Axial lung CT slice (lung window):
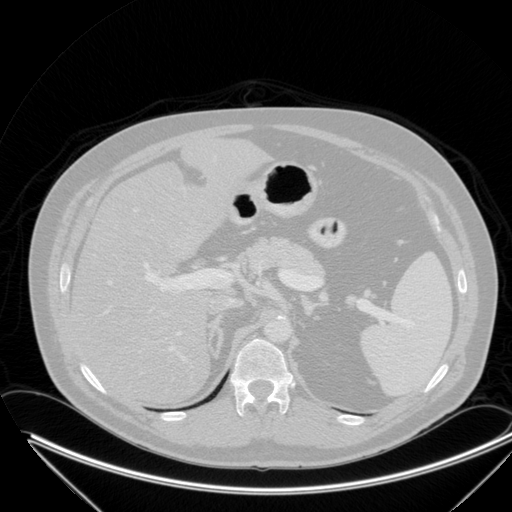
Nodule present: no